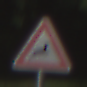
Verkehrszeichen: WildwechselLinks
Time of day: MorningAfternoon
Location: Outdoor (Nature)
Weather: Clear
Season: NotSpecified
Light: Natural